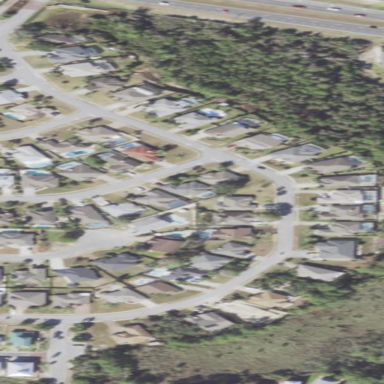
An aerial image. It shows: Residential area composed of single-family homes.